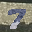
Label: 7